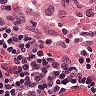
Metastatic tissue present: no